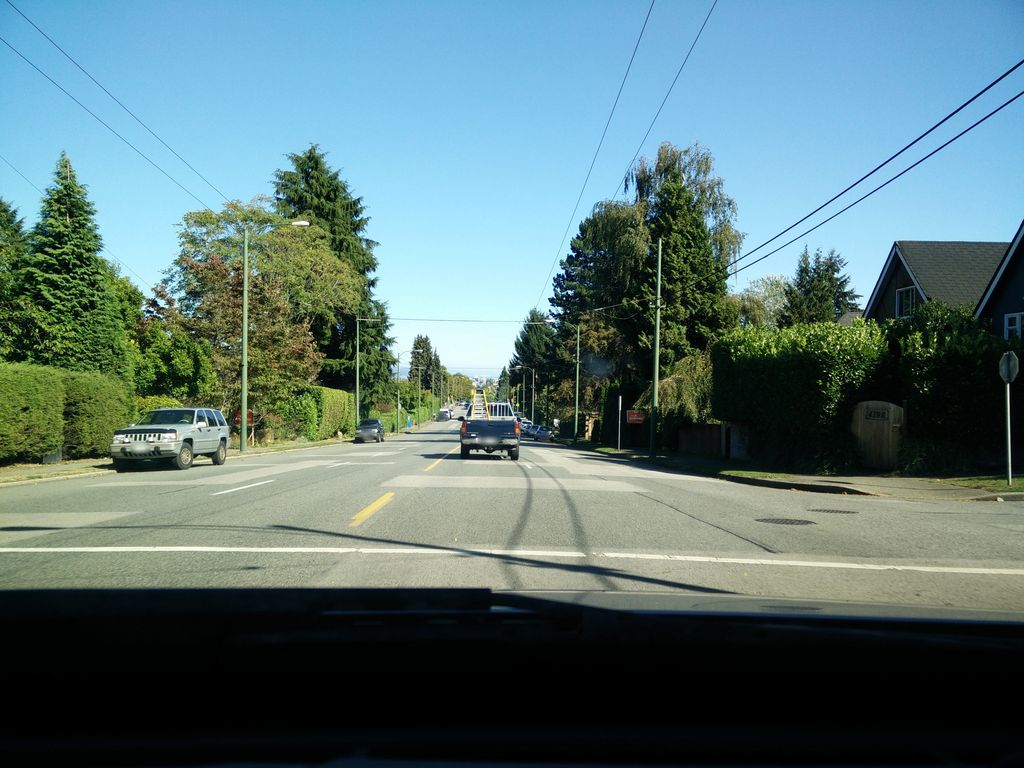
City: vancouver